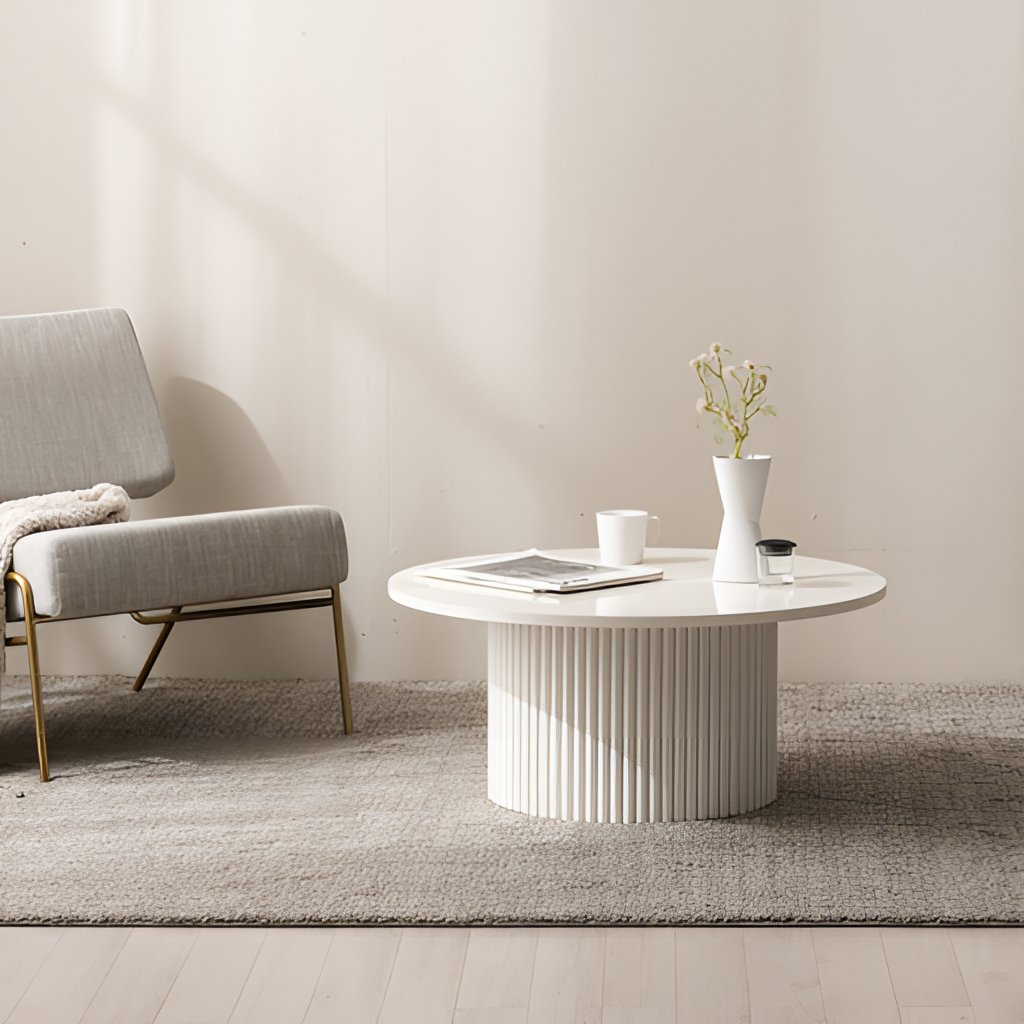
wood coffee table, living room, minimalist, beige paint wallpaper, with solid pattern, beige wood flooring, with plank pattern